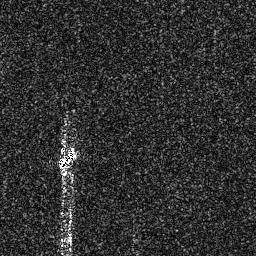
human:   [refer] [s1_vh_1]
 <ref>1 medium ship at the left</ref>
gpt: <box>[[21, 56, 30, 66, 0]]</box>